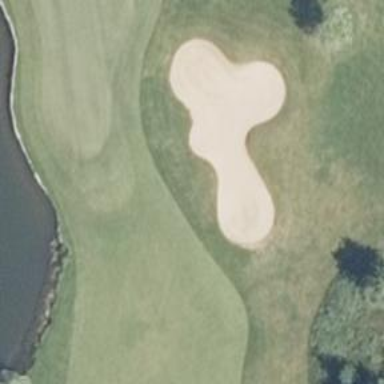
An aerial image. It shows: Bunker on golf course.